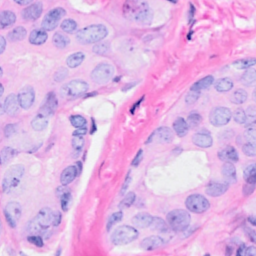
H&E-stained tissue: Breast